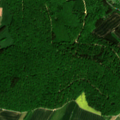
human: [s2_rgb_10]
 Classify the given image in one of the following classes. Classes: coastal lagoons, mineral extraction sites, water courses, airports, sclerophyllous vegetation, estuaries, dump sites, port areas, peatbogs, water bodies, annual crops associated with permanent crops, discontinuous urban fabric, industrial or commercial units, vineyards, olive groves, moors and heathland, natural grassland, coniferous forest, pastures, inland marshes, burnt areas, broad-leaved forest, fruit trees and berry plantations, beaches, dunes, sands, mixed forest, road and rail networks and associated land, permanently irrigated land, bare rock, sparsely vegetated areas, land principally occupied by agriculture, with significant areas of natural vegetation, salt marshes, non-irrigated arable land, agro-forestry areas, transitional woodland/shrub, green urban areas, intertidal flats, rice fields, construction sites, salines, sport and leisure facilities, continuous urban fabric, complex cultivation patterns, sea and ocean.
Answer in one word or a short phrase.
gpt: vineyards, complex cultivation patterns, broad-leaved forest